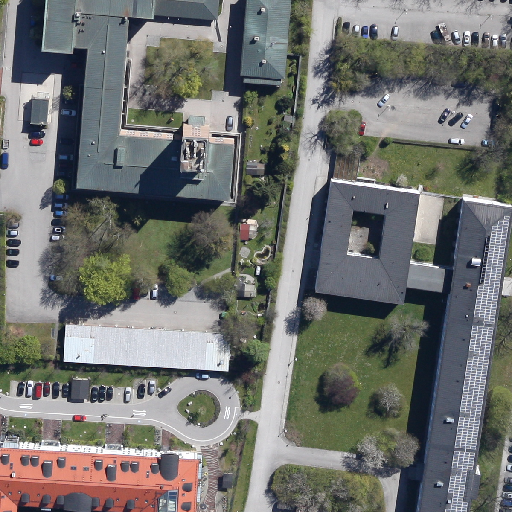
Referring expression: road marking